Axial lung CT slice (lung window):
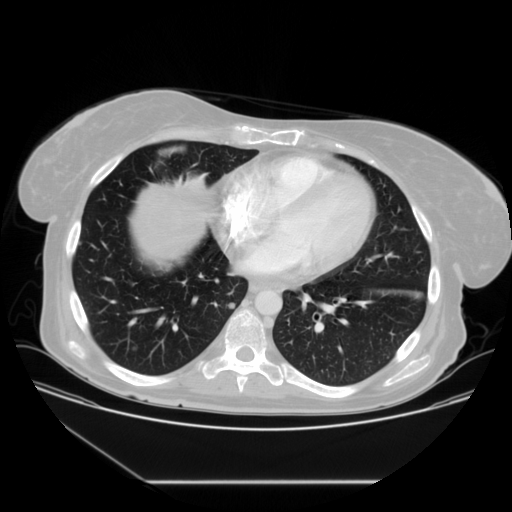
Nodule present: yes
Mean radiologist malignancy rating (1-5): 2.667